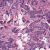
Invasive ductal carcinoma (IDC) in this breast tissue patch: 1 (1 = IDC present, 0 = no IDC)